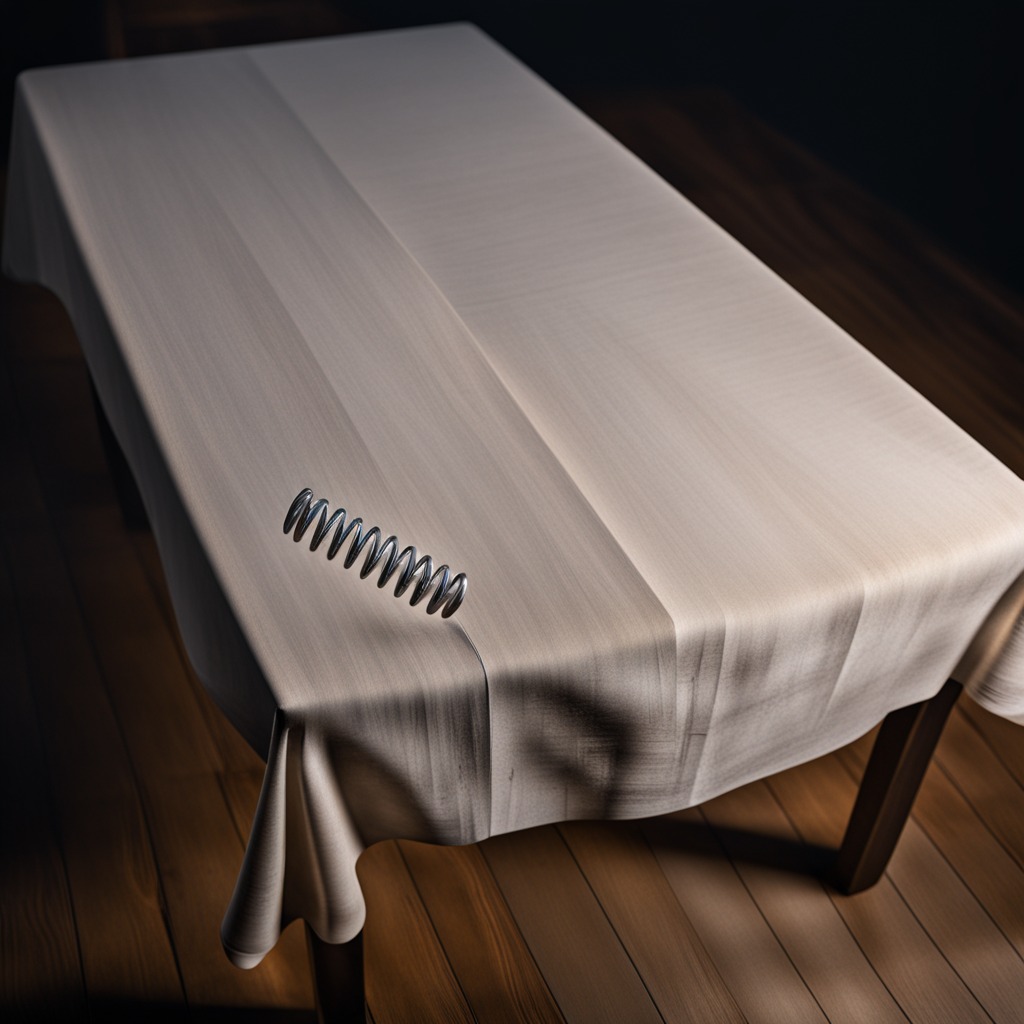
A coiled metal spring is lying on a wooden table.